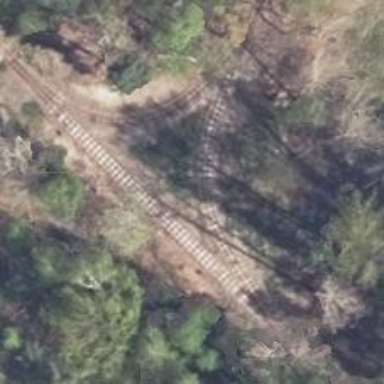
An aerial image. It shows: Railway switch.